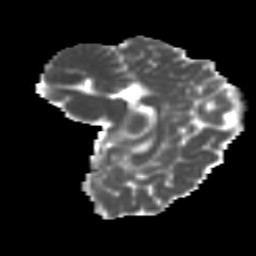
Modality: MD
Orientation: sagittal
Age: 12
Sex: female
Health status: ill
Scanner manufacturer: ge
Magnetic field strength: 3 T
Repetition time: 6.752 s
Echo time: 0.079 s